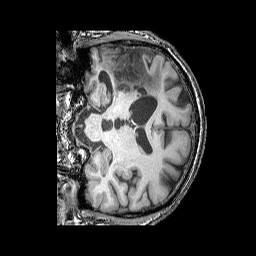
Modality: T1w
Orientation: coronal
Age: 64
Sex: male
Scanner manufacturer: siemens
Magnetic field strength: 3 T
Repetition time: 2.25 s
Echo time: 0.00411 s